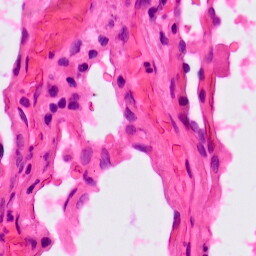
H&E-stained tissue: Lung